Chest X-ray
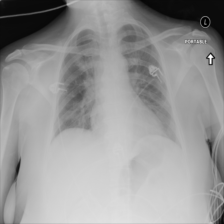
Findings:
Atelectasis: negative
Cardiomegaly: negative
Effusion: negative
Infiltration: negative
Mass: negative
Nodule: negative
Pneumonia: negative
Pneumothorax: negative
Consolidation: positive
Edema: negative
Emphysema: negative
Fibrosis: negative
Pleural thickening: negative
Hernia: negative